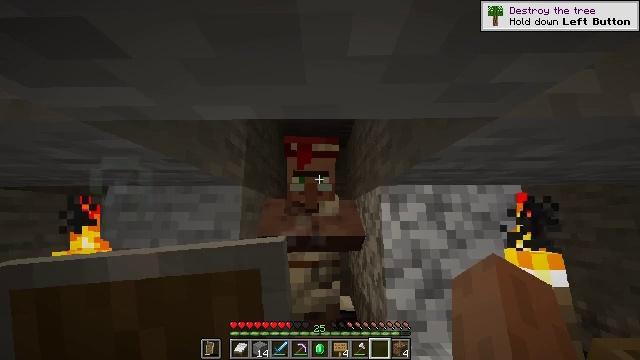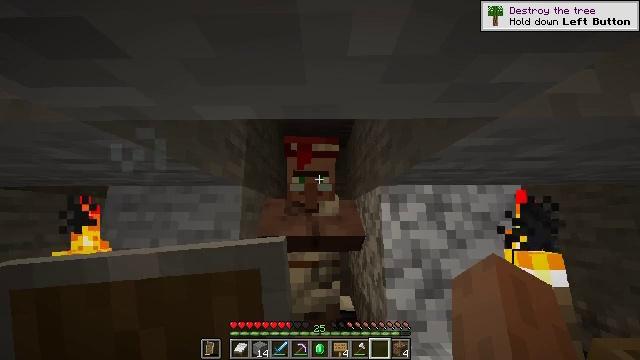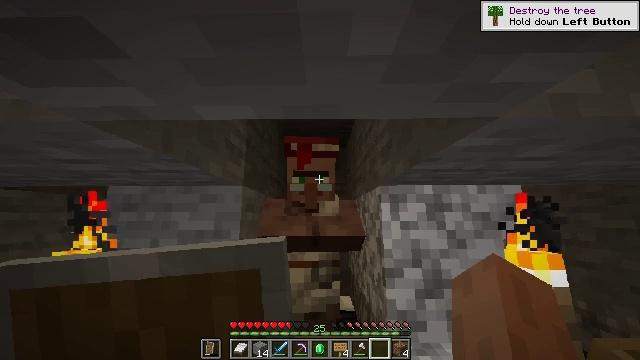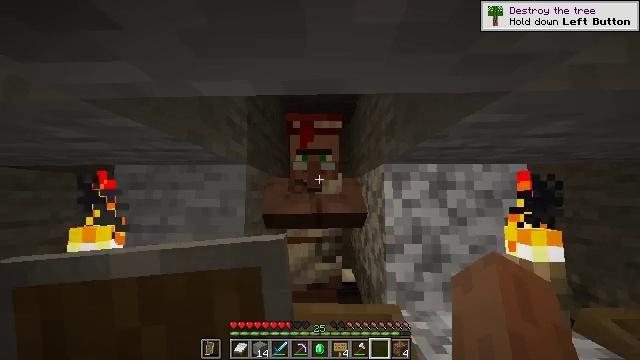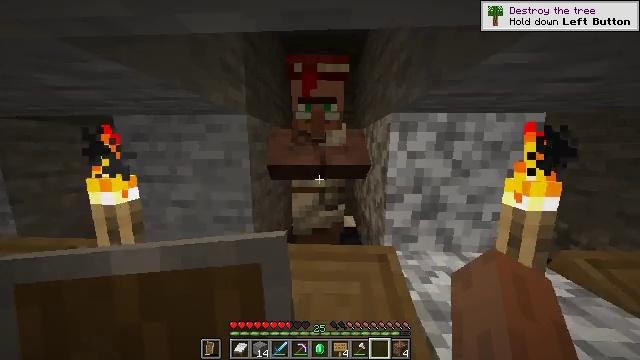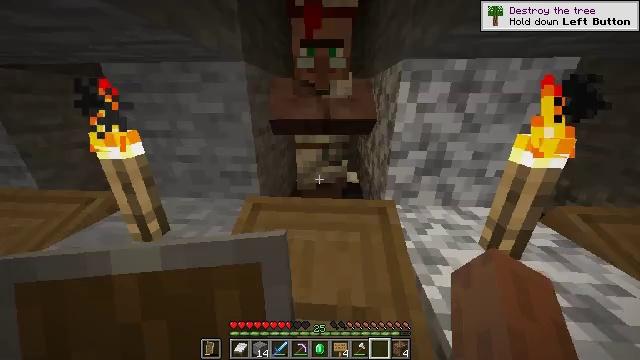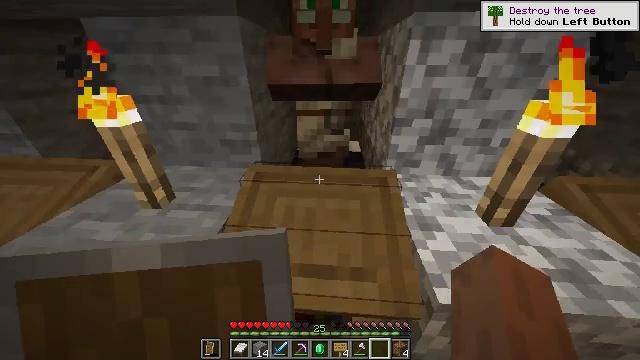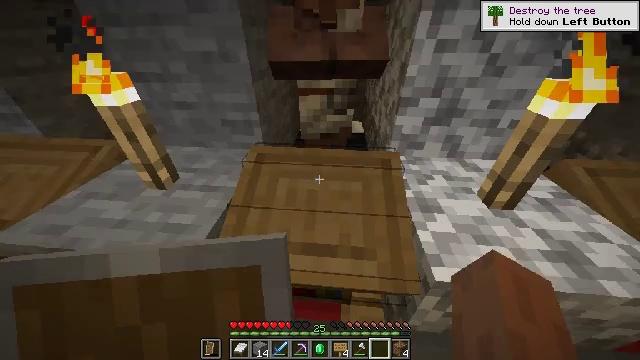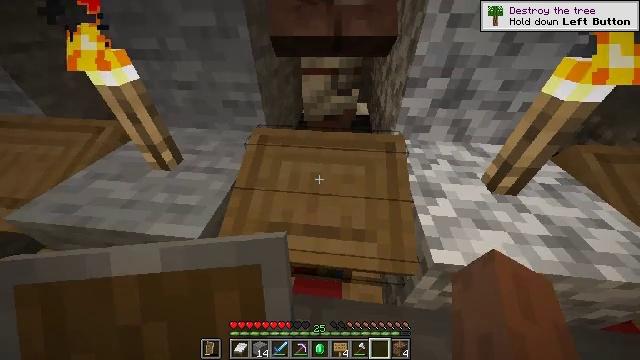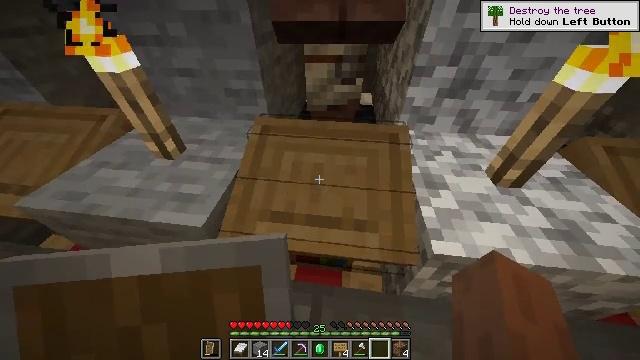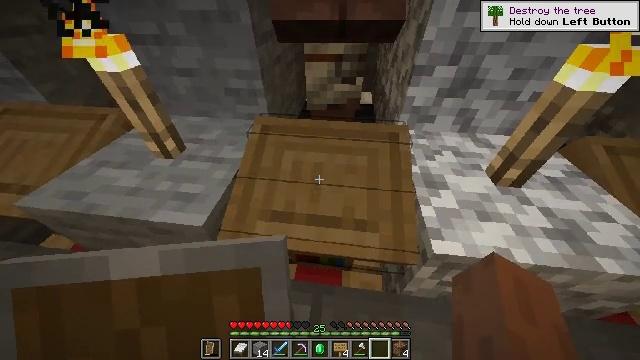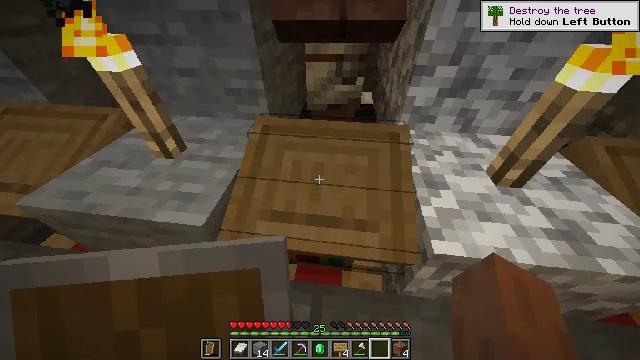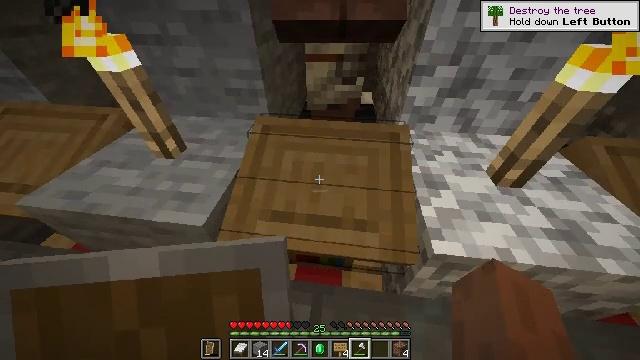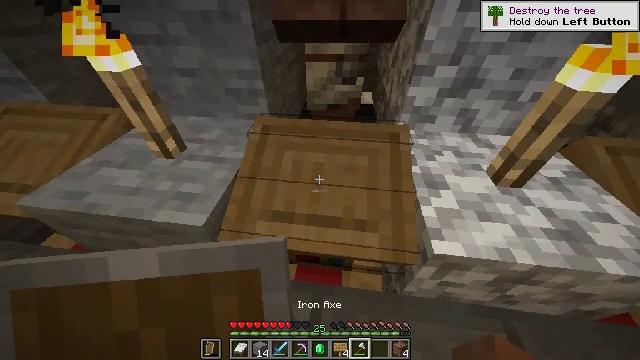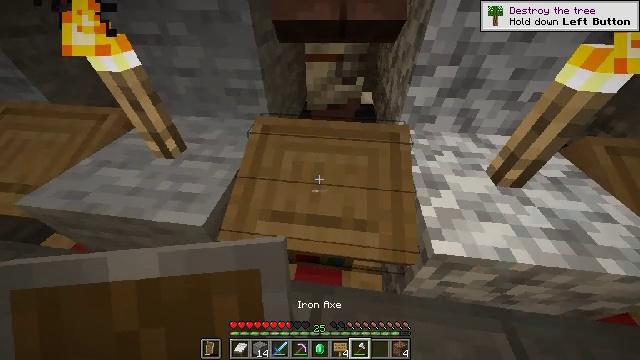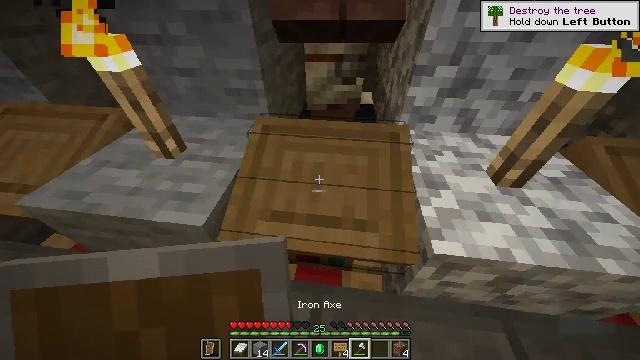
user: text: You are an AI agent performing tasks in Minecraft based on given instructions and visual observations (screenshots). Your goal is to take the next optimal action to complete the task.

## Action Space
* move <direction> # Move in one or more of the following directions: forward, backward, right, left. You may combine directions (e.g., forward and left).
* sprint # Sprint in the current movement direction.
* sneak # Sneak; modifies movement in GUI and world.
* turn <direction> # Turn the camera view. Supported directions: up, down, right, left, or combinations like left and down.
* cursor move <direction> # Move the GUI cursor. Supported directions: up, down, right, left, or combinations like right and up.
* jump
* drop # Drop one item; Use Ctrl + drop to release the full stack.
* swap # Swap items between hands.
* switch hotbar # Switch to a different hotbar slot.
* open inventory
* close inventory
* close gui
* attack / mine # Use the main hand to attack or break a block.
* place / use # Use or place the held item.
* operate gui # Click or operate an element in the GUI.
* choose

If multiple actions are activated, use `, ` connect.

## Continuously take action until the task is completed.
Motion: motion action
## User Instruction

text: Left-click to mine the lectern.
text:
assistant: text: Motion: no_op
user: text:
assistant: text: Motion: no_op
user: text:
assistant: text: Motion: turn down
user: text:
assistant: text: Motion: turn left and down
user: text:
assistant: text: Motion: turn left and down
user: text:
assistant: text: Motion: turn down
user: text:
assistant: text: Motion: turn down
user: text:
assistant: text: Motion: turn left and down
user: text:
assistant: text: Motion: turn down
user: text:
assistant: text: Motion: no_op
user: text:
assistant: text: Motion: no_op
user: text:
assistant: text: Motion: switch to hotbar 7
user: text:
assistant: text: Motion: switch to hotbar 7
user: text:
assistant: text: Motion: no_op
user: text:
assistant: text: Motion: no_op
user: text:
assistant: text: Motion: no_op
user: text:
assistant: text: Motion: no_op
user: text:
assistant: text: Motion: no_op
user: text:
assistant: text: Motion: turn right and down
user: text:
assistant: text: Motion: turn right and down
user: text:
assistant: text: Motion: turn right
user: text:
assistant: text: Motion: no_op
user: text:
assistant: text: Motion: no_op
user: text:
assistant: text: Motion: no_op
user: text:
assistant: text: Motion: no_op
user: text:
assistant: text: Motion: no_op
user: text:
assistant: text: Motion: no_op
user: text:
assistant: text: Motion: attack / mine
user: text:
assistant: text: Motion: attack / mine
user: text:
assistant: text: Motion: attack / mine